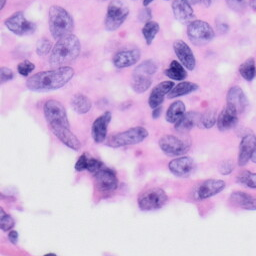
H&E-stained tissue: Skin